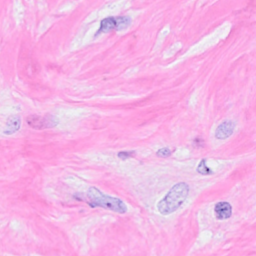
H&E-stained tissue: Breast